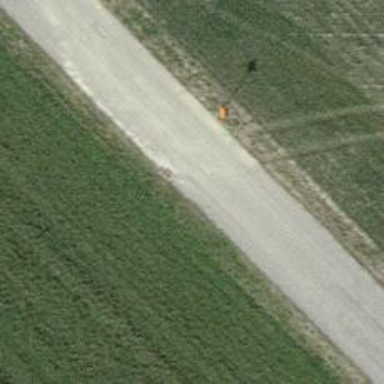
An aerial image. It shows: Pipeline marker.